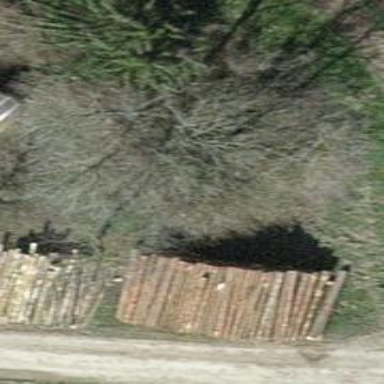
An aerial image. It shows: Single tag "natural: tree."